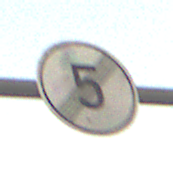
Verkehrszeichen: EndeGeschwindigkeit5
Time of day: SunriseSunset
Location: Outdoor (RoadRail)
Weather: Clear
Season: NotSpecified
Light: Natural